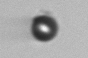
Label: bead